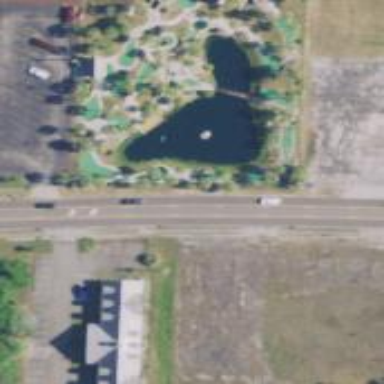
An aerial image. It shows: Miniature golf course.